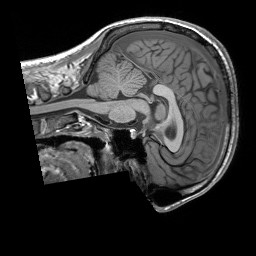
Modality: T1w
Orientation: sagittal
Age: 19
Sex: male
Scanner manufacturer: siemens
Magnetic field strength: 3 T
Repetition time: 1.9 s
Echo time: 0.00252 s